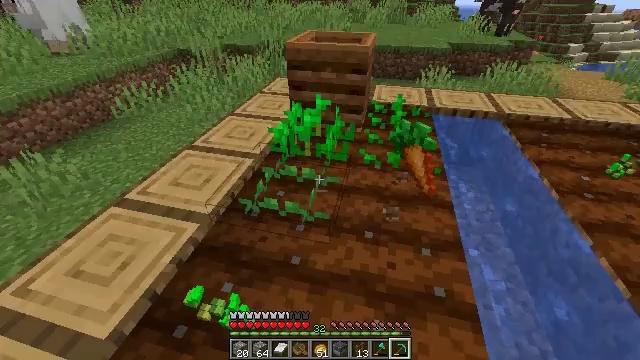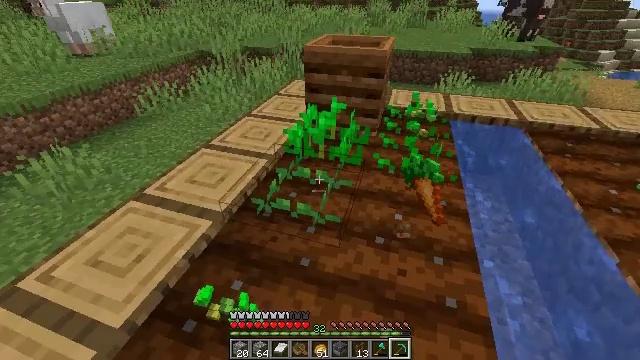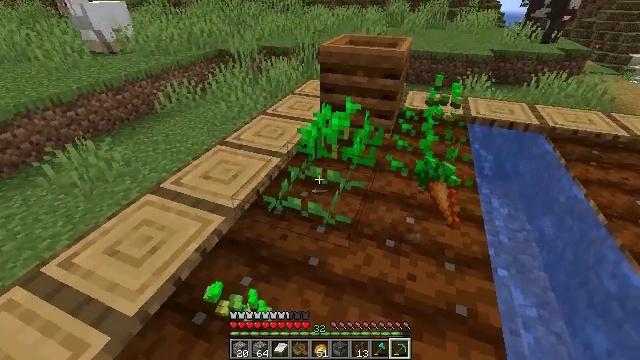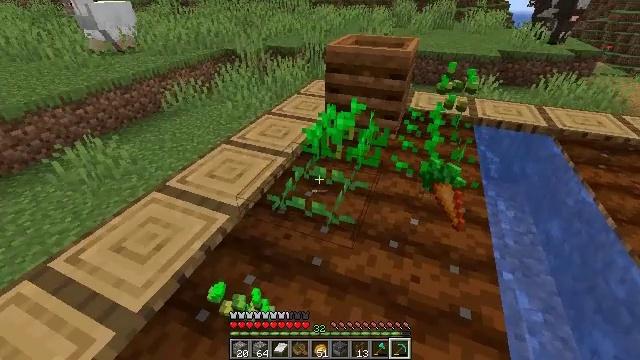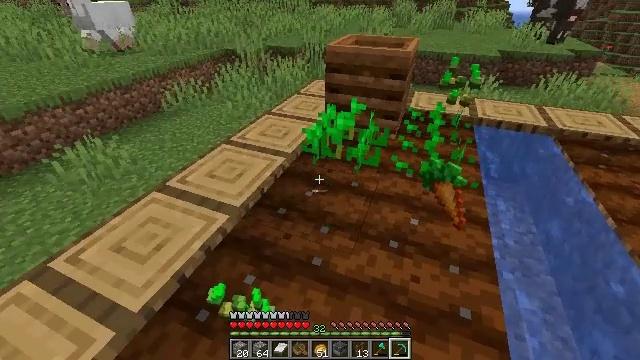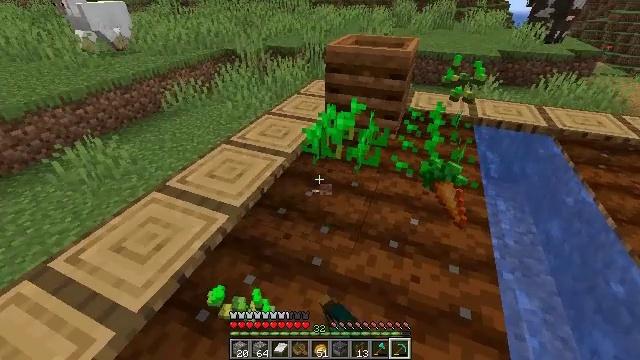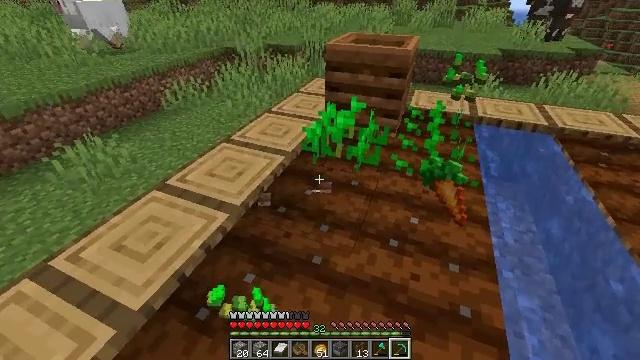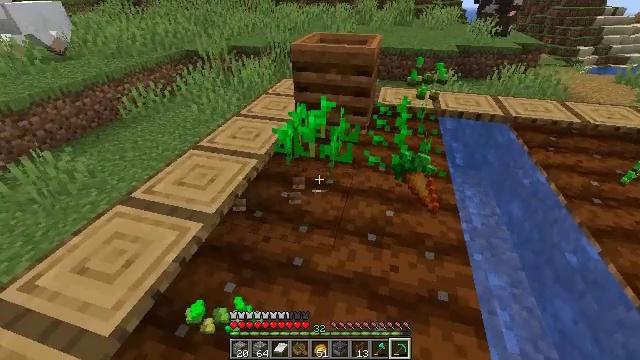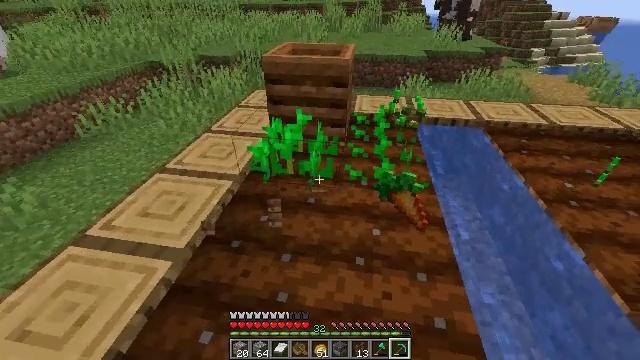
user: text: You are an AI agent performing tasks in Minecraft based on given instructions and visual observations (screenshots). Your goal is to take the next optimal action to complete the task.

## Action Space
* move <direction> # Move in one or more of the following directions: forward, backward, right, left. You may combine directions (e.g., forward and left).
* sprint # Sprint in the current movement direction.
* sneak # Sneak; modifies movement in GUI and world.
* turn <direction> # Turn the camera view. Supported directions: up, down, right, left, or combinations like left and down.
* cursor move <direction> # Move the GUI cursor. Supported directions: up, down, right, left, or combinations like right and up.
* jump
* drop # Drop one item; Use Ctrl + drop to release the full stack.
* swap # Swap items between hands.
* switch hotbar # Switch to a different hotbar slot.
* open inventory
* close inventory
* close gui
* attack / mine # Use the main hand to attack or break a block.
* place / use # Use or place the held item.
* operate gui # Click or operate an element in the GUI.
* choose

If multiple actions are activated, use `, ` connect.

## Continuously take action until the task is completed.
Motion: motion action
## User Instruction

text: Mine the fully grown carrots.
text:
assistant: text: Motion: turn left
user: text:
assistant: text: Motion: turn left
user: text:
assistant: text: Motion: turn left
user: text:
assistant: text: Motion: attack / mine
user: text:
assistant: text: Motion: attack / mine
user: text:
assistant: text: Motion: attack / mine
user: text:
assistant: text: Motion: move forward, turn right, attack / mine
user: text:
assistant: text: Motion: move forward, turn right and up
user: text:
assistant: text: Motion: no_op